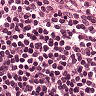
Metastatic tissue present: no